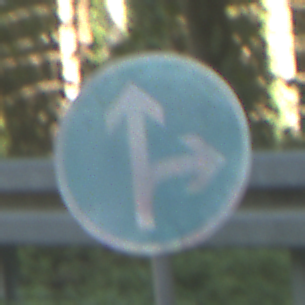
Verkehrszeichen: VorgeschriebeneFahrtrichtungGeradeausOderRechts
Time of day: MorningAfternoon
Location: Outdoor (Nature)
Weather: Clear
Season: NotSpecified
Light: Natural